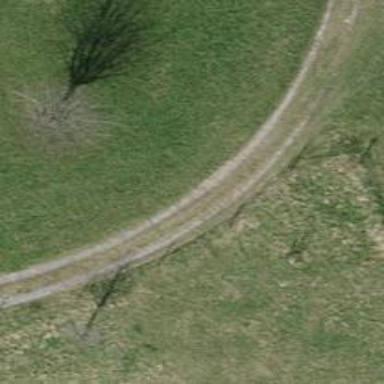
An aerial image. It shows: Unpaved track with grade 3 track type.